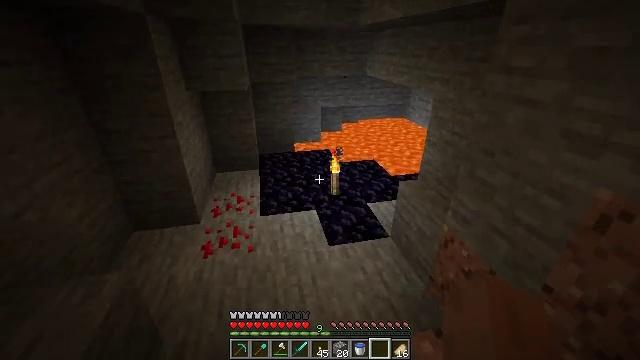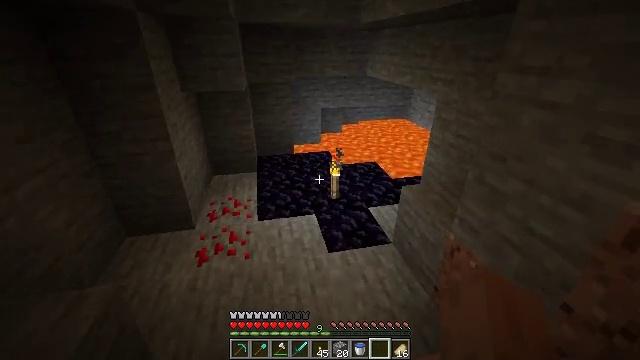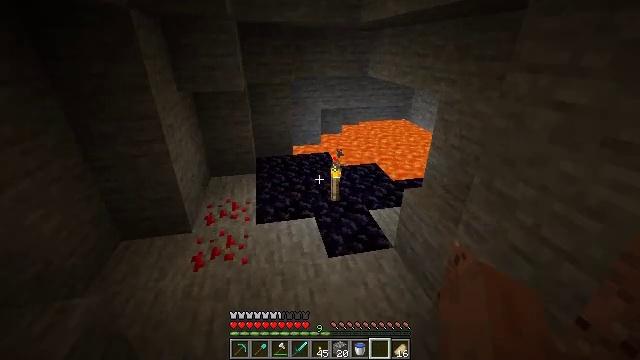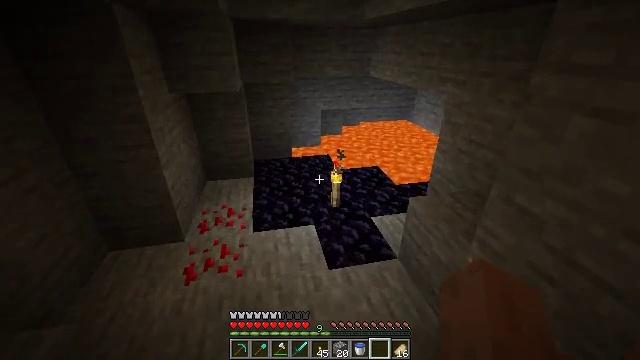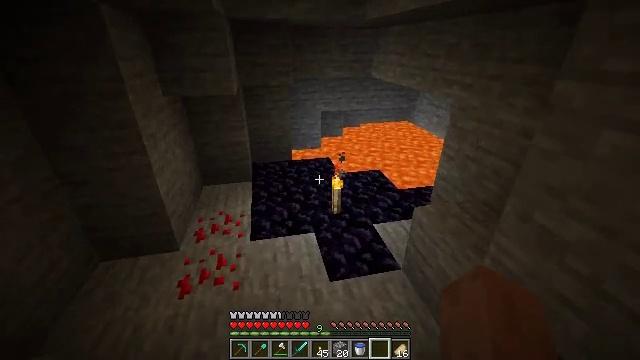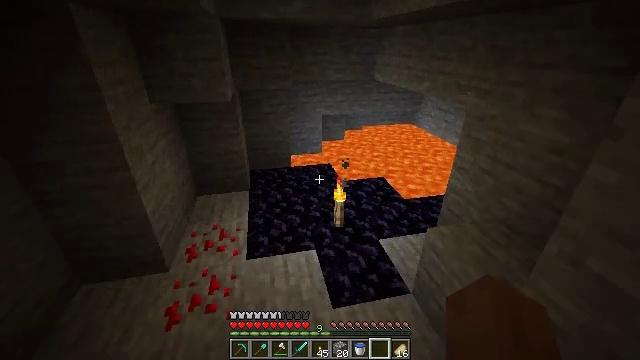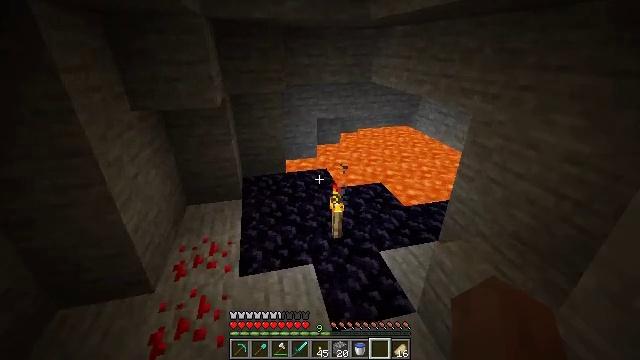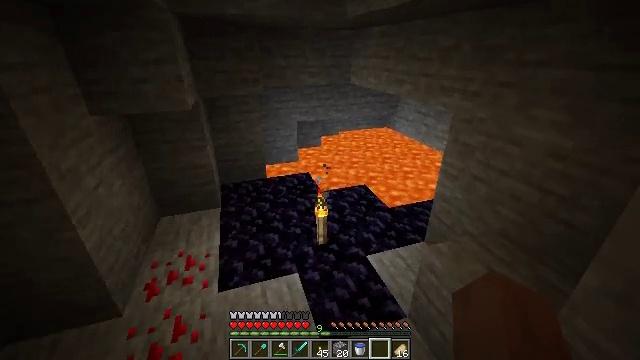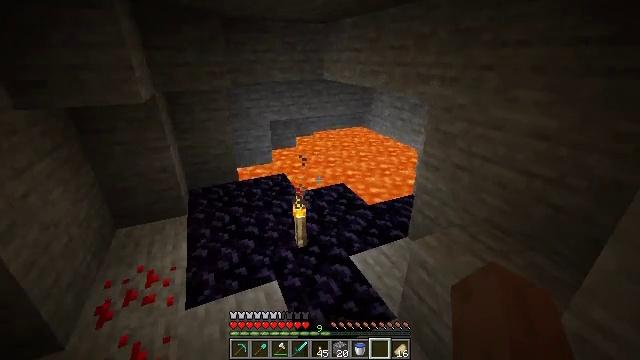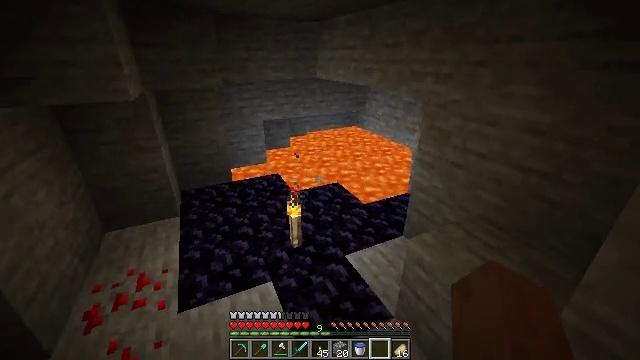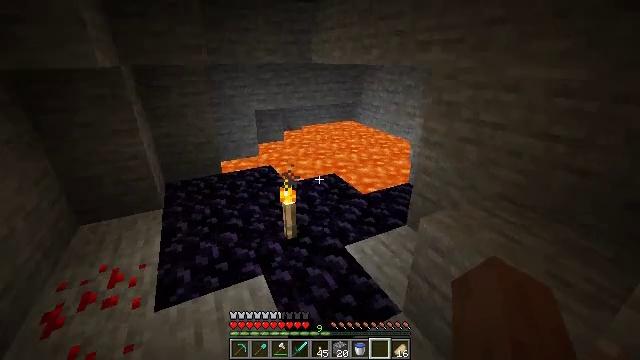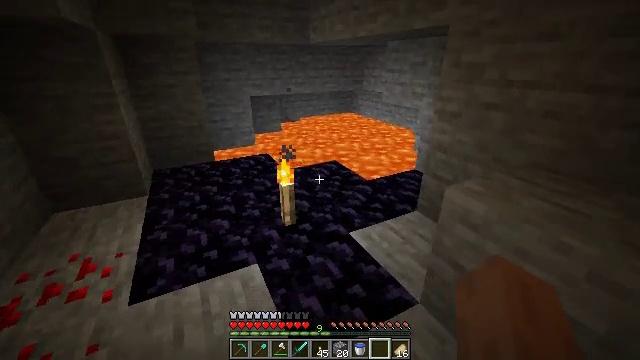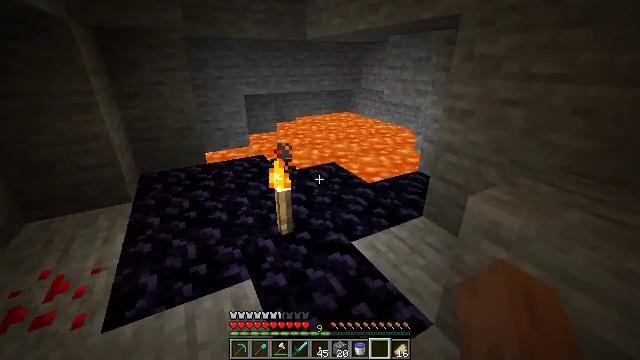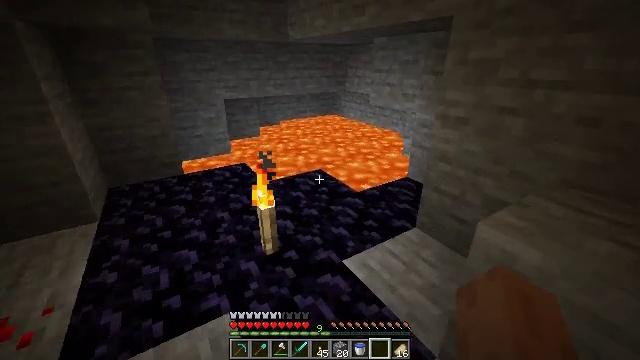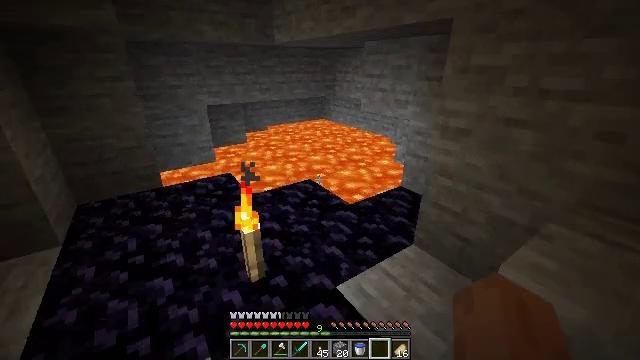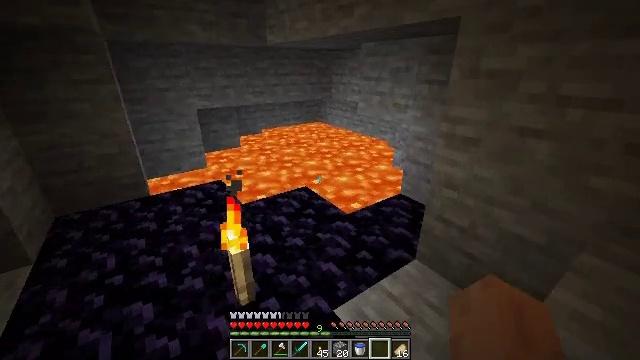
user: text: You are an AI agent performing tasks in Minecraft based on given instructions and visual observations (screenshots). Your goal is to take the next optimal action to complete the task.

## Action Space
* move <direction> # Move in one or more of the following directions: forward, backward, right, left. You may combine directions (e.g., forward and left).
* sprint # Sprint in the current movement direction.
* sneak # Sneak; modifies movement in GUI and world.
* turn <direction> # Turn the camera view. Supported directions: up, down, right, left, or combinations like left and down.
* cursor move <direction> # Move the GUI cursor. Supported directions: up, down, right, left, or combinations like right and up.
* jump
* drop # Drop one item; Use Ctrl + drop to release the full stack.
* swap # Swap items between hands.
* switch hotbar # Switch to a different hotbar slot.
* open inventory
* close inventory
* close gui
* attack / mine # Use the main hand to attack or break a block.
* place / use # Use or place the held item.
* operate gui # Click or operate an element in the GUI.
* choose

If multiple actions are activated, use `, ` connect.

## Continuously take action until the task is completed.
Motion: motion action
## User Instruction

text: Drop an iron sword.
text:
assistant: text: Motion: move forward
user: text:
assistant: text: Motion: move forward
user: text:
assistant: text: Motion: move forward
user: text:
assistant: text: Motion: move forward
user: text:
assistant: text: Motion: move forward
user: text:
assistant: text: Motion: move forward, turn right
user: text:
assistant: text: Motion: move forward, turn right
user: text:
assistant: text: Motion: move forward, turn right
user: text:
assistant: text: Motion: move forward, turn right
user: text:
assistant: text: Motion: move forward, turn right
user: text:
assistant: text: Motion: move forward
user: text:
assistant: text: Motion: move forward
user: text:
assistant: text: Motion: move forward, turn right
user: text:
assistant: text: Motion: move forward, turn right
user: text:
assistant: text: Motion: move forward
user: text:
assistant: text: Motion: move forward
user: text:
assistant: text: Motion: move forward and move left
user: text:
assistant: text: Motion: move forward and move left, turn right
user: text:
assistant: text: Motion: move forward and move left
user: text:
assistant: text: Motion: move forward
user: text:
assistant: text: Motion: move forward
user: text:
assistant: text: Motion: move forward
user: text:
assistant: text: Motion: no_op
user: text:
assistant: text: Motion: no_op
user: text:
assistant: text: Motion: open inventory
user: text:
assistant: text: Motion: open inventory
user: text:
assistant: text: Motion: open inventory
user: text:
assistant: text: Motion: cursor move right, open inventory
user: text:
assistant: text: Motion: cursor move right
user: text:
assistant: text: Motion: cursor move right